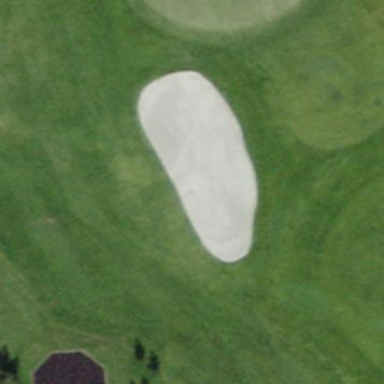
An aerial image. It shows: Bunker on golf course.